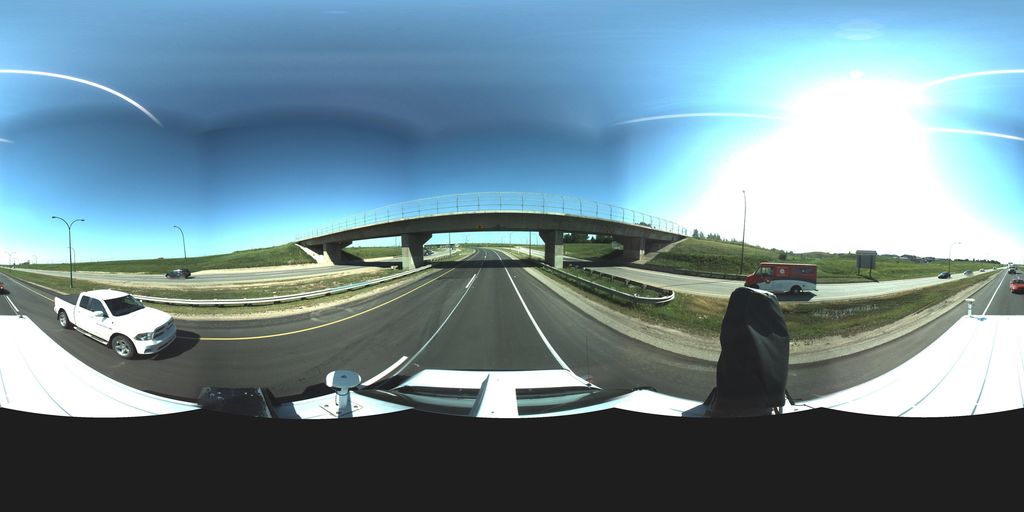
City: saskatoon